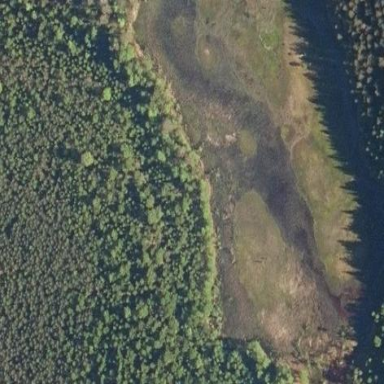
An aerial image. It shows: Swamp in wetland area.